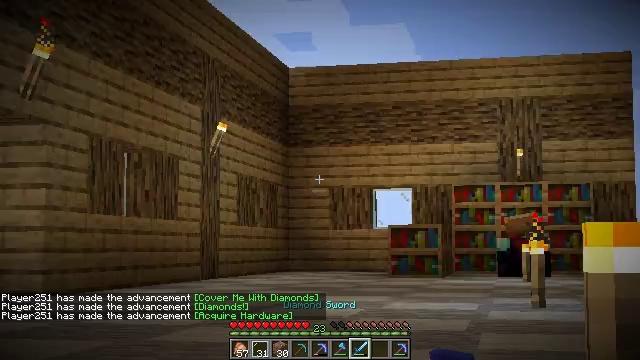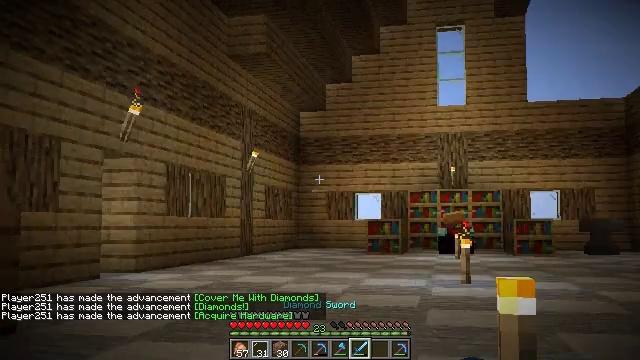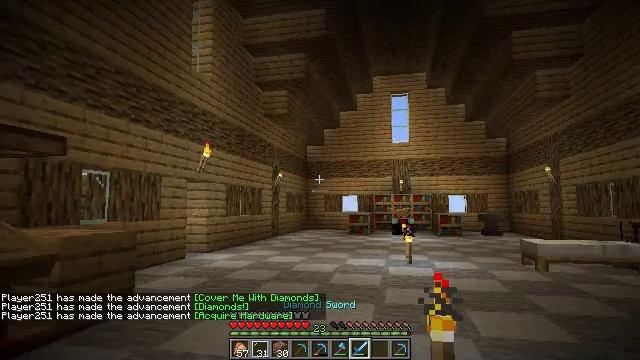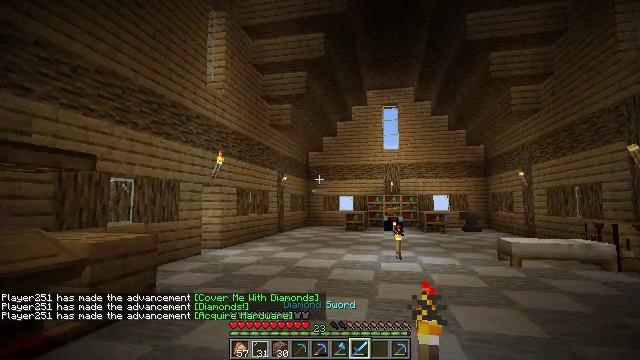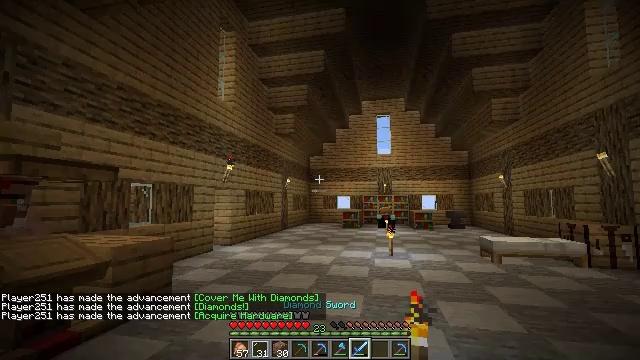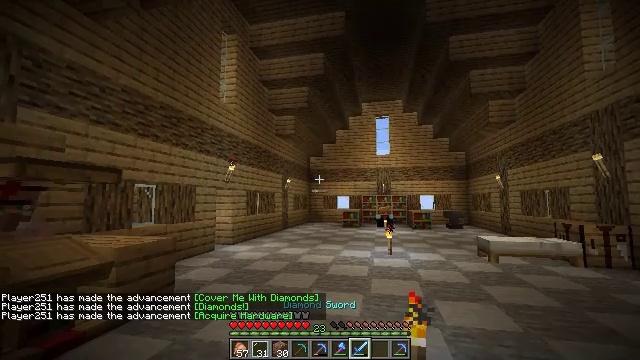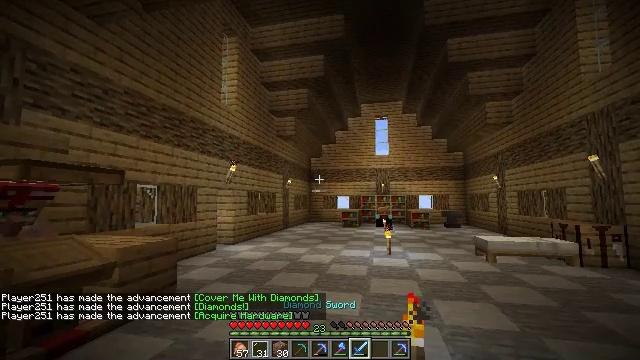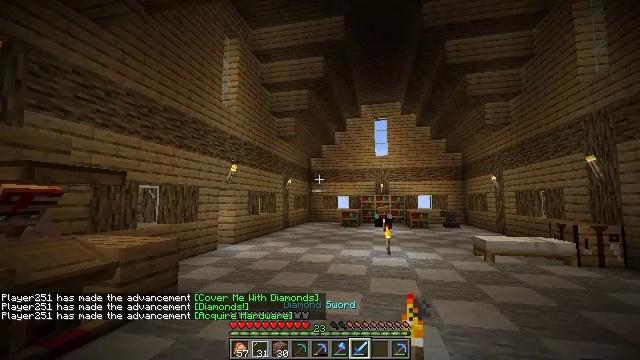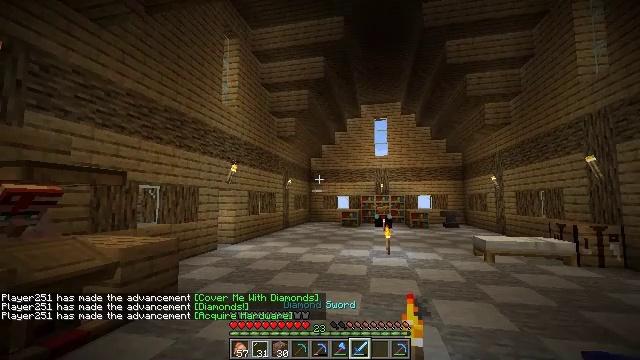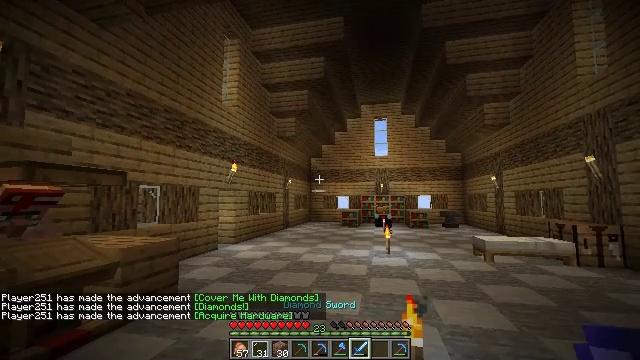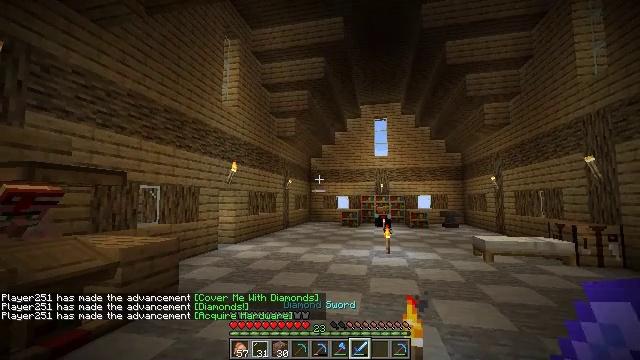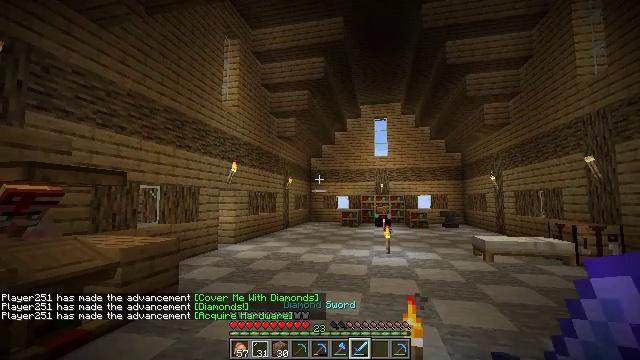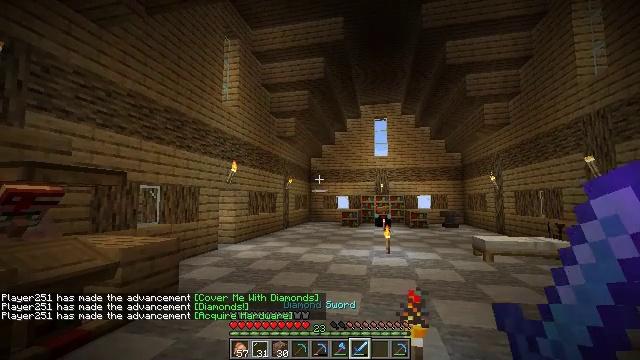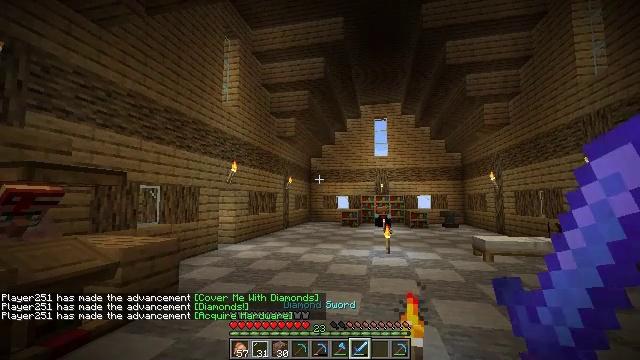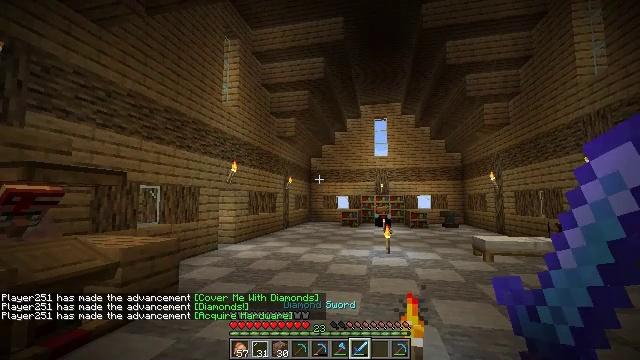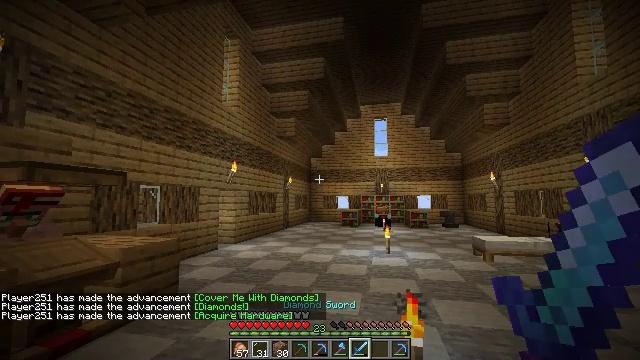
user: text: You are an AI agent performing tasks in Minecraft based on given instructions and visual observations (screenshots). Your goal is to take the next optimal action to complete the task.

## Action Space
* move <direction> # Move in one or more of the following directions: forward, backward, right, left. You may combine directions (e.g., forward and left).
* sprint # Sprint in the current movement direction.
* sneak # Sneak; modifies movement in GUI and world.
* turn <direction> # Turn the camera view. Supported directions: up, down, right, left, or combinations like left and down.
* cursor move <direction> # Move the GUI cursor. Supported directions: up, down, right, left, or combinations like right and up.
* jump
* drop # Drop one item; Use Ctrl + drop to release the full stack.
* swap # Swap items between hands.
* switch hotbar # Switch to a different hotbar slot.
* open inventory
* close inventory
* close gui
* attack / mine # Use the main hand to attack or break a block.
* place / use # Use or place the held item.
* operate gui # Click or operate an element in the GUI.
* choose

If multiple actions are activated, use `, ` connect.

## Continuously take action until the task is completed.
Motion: motion action
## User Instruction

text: Interact with the crafting table to obtain an emerald.
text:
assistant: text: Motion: no_op
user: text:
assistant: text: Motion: no_op
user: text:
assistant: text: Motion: no_op
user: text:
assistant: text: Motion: no_op
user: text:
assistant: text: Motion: no_op
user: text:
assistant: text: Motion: no_op
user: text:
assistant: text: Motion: no_op
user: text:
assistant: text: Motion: no_op
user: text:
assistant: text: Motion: no_op
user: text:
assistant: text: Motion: no_op
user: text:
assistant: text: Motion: no_op
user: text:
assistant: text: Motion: no_op
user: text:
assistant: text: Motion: no_op
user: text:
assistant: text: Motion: no_op
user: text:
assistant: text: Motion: no_op
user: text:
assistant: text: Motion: no_op
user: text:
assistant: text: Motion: no_op
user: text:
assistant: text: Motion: no_op
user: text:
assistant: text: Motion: no_op
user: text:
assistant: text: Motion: no_op
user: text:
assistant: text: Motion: no_op
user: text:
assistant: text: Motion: no_op
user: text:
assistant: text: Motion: no_op
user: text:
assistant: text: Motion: no_op
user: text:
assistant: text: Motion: no_op
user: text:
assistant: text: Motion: no_op
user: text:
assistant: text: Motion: no_op
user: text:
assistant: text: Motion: no_op
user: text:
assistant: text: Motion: no_op
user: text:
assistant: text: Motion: no_op